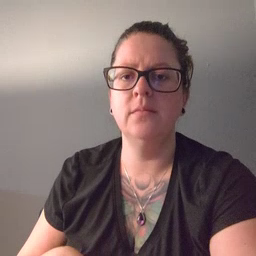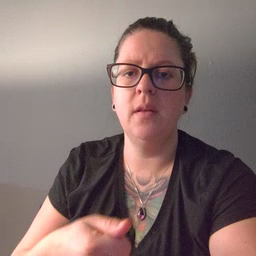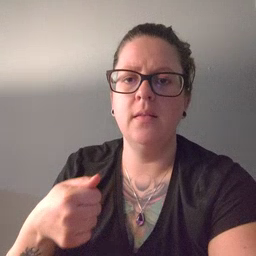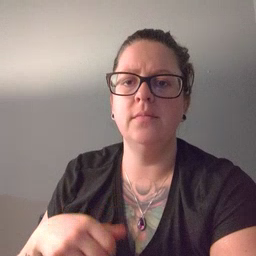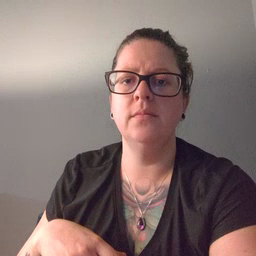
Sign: hide